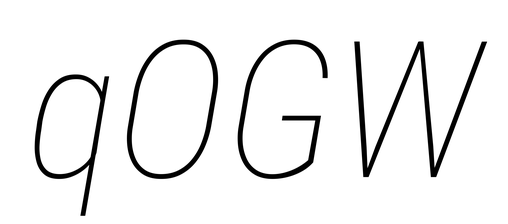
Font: Roboto-Italic_Condensed_Thin_Italic